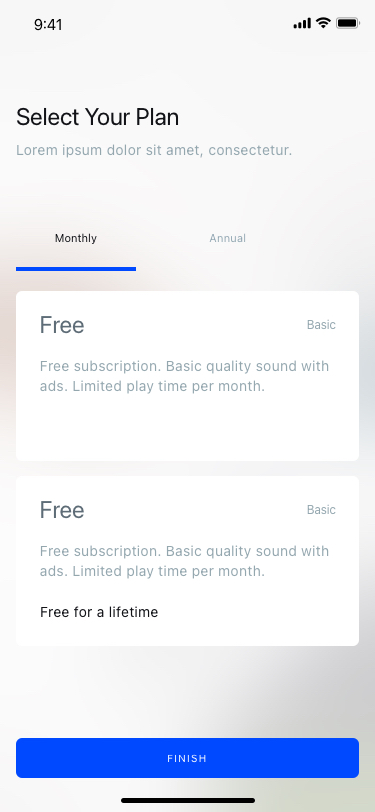
Text in this UI design:
Select Your Plan
Lorem ipsum dolor sit amet, consectetur.
Free subscription. Basic quality sound with ads. Limited play time per month.
Free
Basic
Free for a lifetime
Free subscription. Basic quality sound with ads. Limited play time per month.
Free
Basic